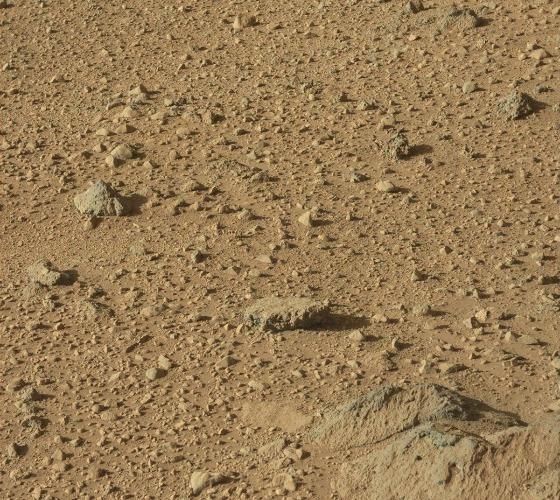
Terrain classes present: Bedrock, Gravel / Sand / Soil, Rock, Shadow